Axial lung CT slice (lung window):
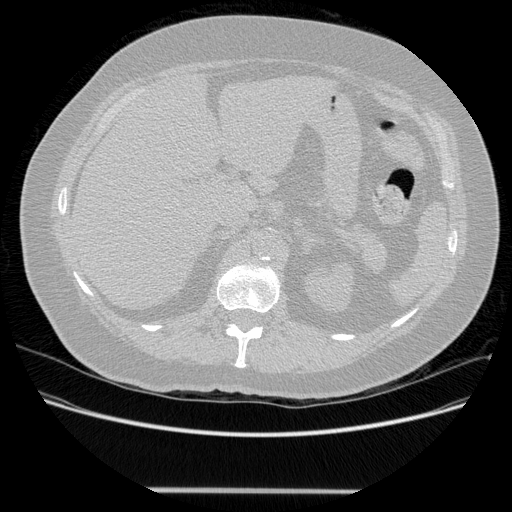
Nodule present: no